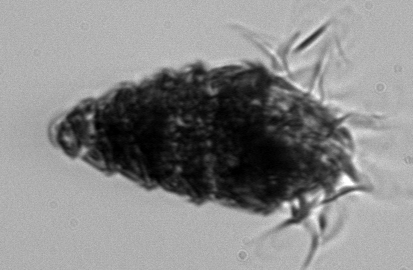
Label: Laboea_strobila